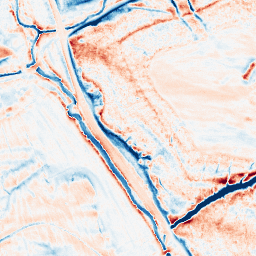
Category: classical
Decomposition family: gaussian_anisotropic
Decomposition parameters: sigma_x: 2
sigma_y: 5
Upsampling method: quartic
Upsampling parameters: scale: 4
Upsampling scale: 4